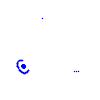
Particle: kaon